Field crop: maize
Growth stage: 2
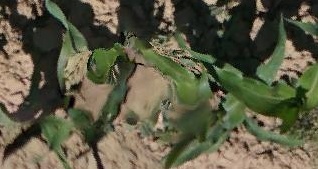
Species: maize